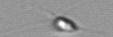
Label: Calciopappus